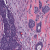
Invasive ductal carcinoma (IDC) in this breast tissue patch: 1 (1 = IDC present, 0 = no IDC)